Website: crate-barrel
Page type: payment
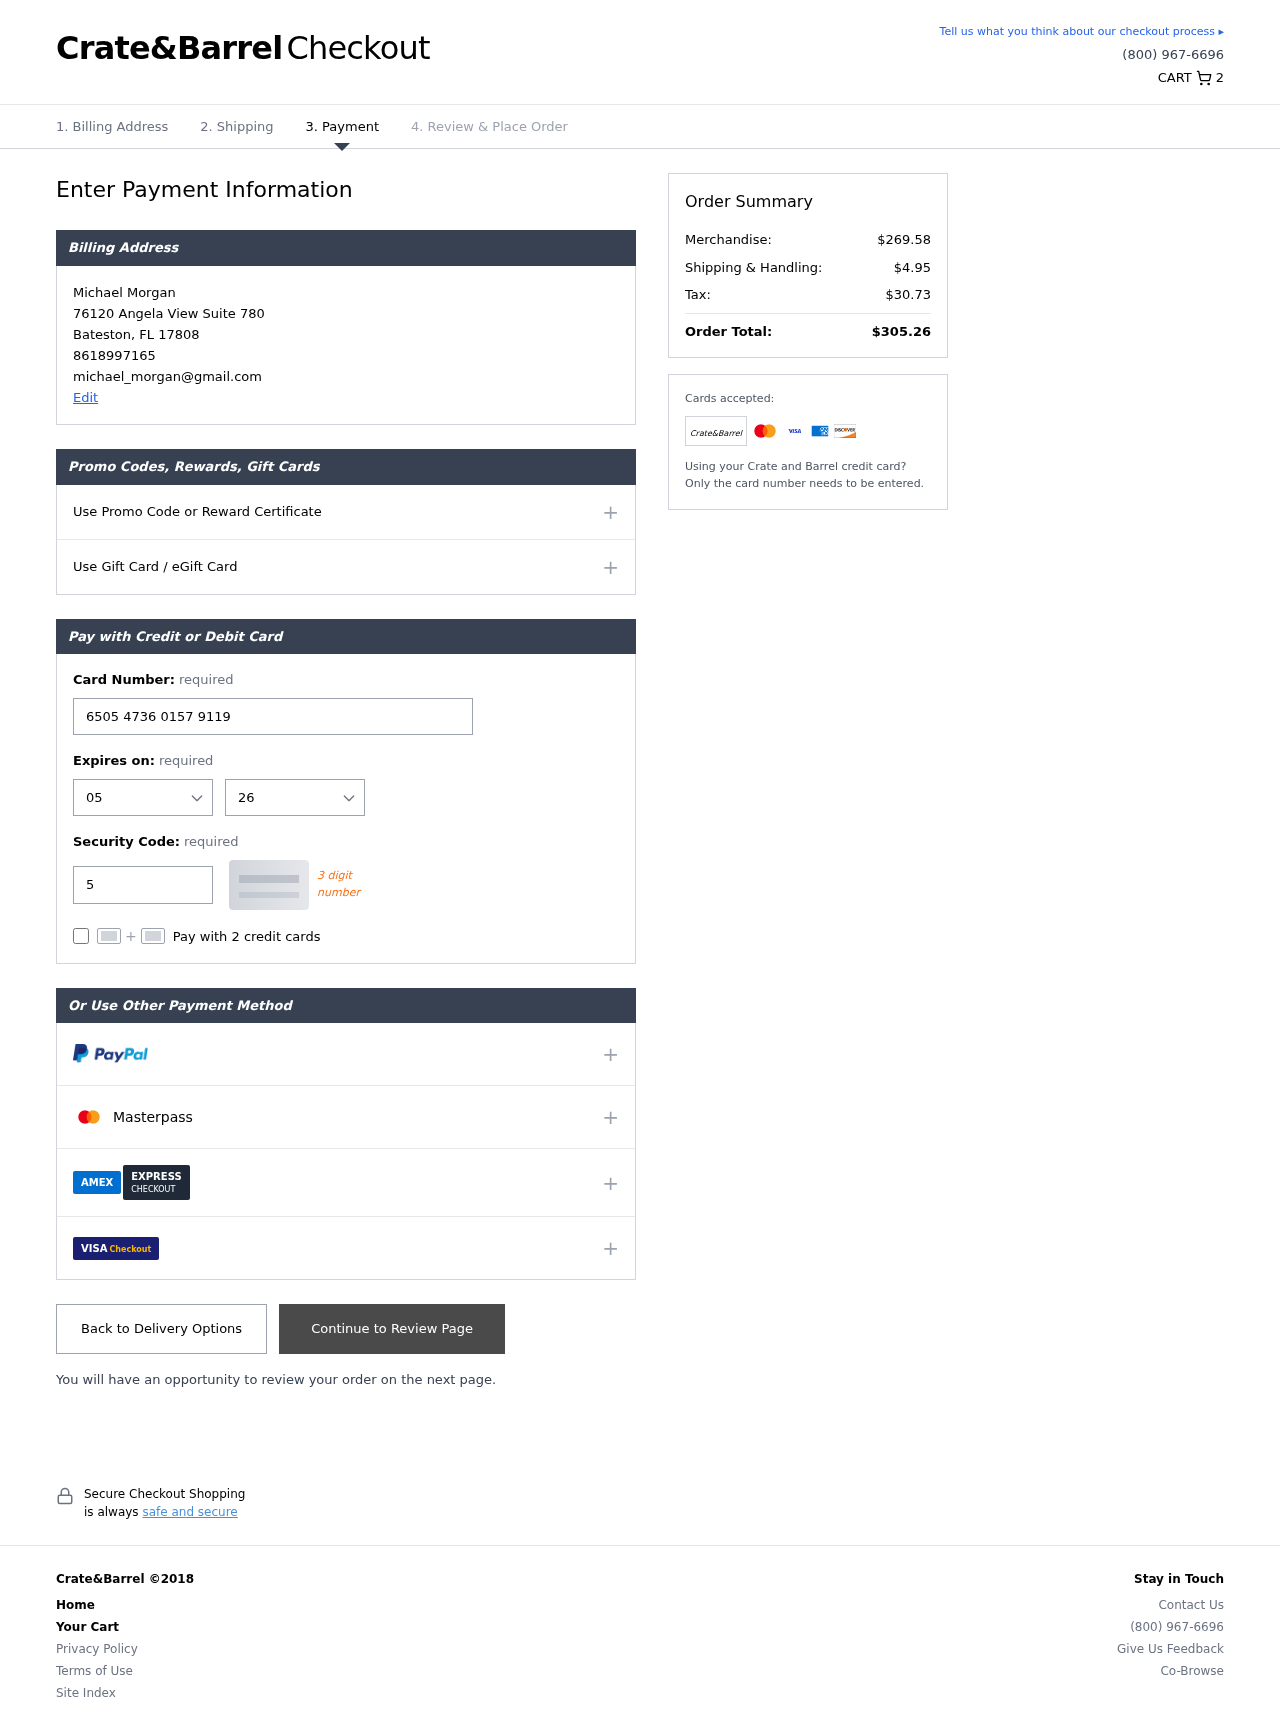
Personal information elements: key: PII_CARD_CVV
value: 501
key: PII_CARD_EXPIRY_MONTH
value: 05
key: PII_CARD_EXPIRY_YEAR
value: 26
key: PII_CARD_NUMBER
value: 6505 4736 0157 9119
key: PII_CITY
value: Bateston
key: PII_EMAIL
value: michael_morgan@gmail.com
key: PII_FULLNAME
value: Michael Morgan
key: PII_PHONE
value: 8618997165
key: PII_POSTCODE
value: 17808
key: PII_STATE_ABBR
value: FL
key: PII_STREET
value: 76120 Angela View Suite 780
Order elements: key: ORDER_NUM_ITEMS
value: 2
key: ORDER_SUBTOTAL
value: $269.58
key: ORDER_SHIPPING_COST
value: $4.95
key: ORDER_TAX
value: $30.73
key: ORDER_TOTAL
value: $305.26